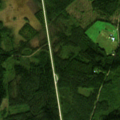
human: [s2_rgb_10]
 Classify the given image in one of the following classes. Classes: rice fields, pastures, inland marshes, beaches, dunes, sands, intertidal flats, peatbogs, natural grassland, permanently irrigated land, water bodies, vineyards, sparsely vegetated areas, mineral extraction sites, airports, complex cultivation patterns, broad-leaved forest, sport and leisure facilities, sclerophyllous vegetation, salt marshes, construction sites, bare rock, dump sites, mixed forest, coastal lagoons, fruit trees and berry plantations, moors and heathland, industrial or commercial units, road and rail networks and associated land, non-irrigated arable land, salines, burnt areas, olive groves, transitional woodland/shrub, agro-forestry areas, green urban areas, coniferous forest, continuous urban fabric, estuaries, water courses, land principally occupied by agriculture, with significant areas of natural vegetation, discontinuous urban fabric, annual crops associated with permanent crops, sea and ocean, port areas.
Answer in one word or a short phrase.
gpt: coniferous forest, mixed forest, transitional woodland/shrub